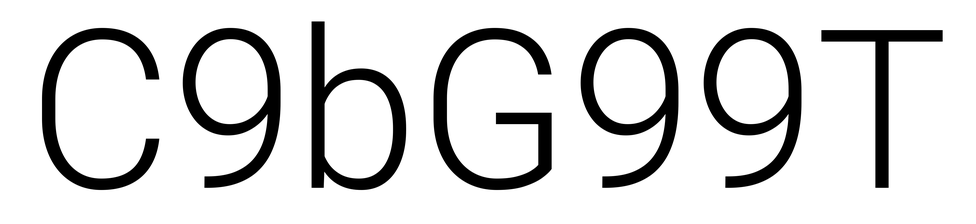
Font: Roboto_Light